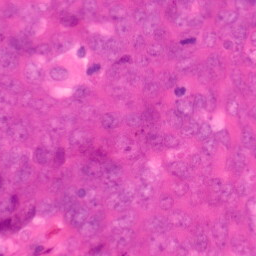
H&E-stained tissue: Colon